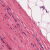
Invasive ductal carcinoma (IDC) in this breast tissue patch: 0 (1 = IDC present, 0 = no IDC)